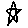
Label: star